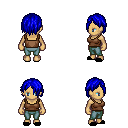
a pixel art fantasy rpg character, female body template, human, tanned skin, brown pirate shirt, teal pants, blue bangs hairstyle, black slippers, four views (front, back, left, right), 2x2 character sprite sheet, small pixel art, hard edges, no anti-aliasing